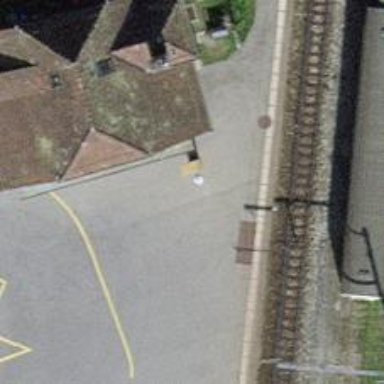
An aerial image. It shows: Halt on the railway.